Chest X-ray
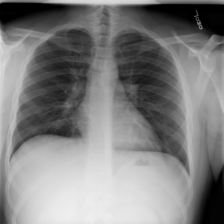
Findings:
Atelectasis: negative
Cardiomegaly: negative
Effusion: negative
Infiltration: negative
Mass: negative
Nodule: negative
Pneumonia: negative
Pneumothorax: negative
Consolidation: negative
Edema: negative
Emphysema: negative
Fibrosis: negative
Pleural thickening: negative
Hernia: negative